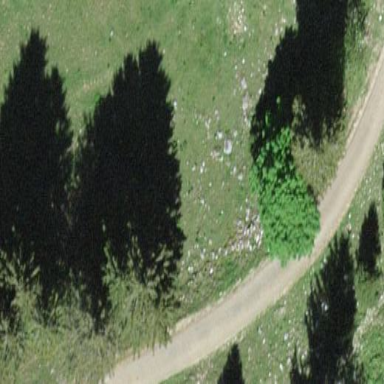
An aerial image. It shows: Forest with evergreen needle-leaved trees.